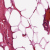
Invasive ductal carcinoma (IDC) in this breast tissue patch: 0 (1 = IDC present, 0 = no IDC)